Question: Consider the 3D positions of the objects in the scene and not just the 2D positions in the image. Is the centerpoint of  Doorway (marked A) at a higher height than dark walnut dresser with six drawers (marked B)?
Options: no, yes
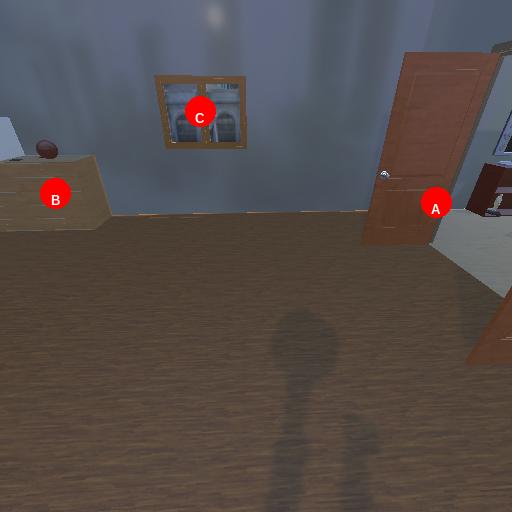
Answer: no